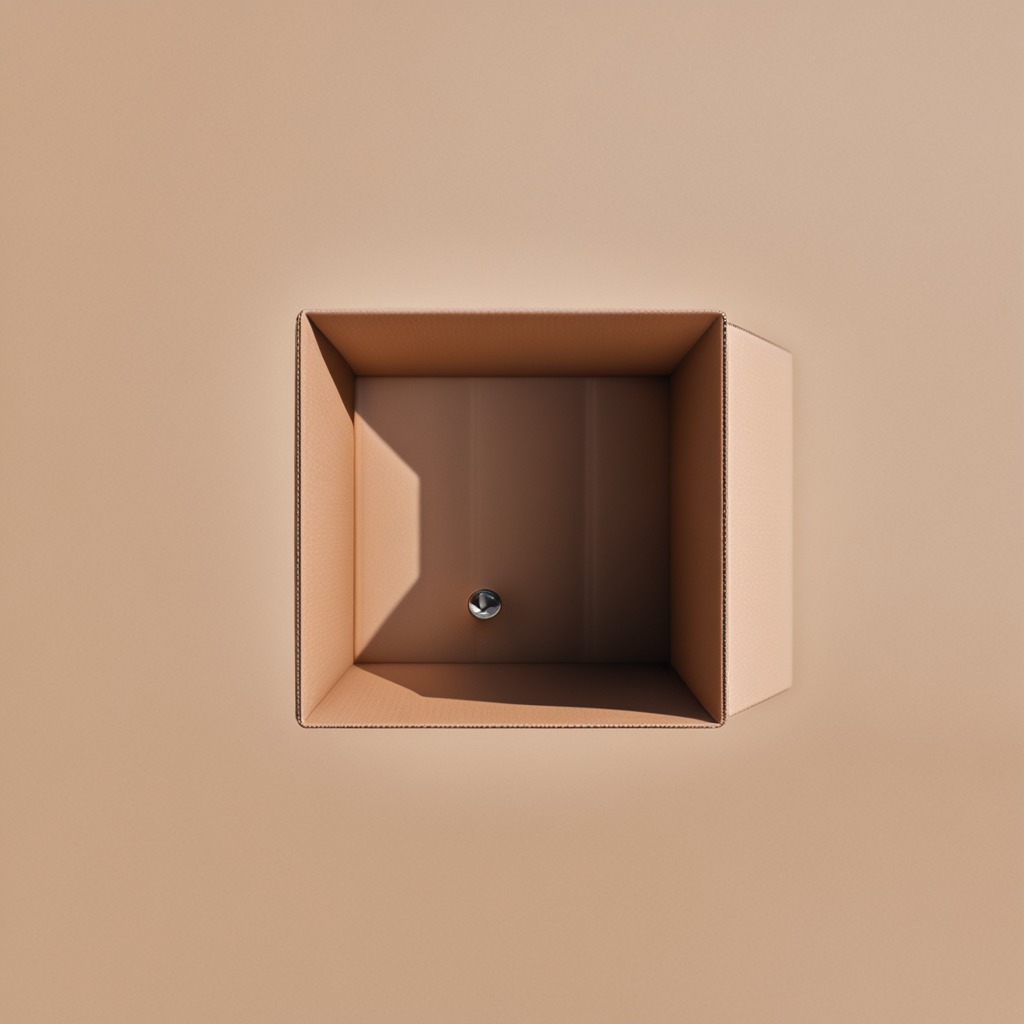
A metal nut is lying on the cardboard box surface in an outdoor workshop during daytime bright natural light soft shadows slightly creased but